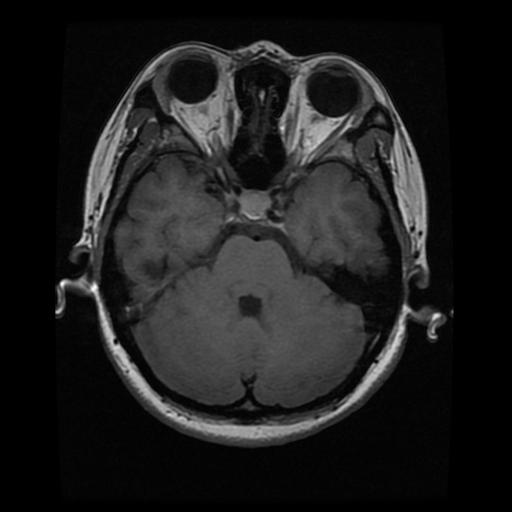
Label: pituitary